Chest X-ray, AP view. Patient: 64 years old, sex F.
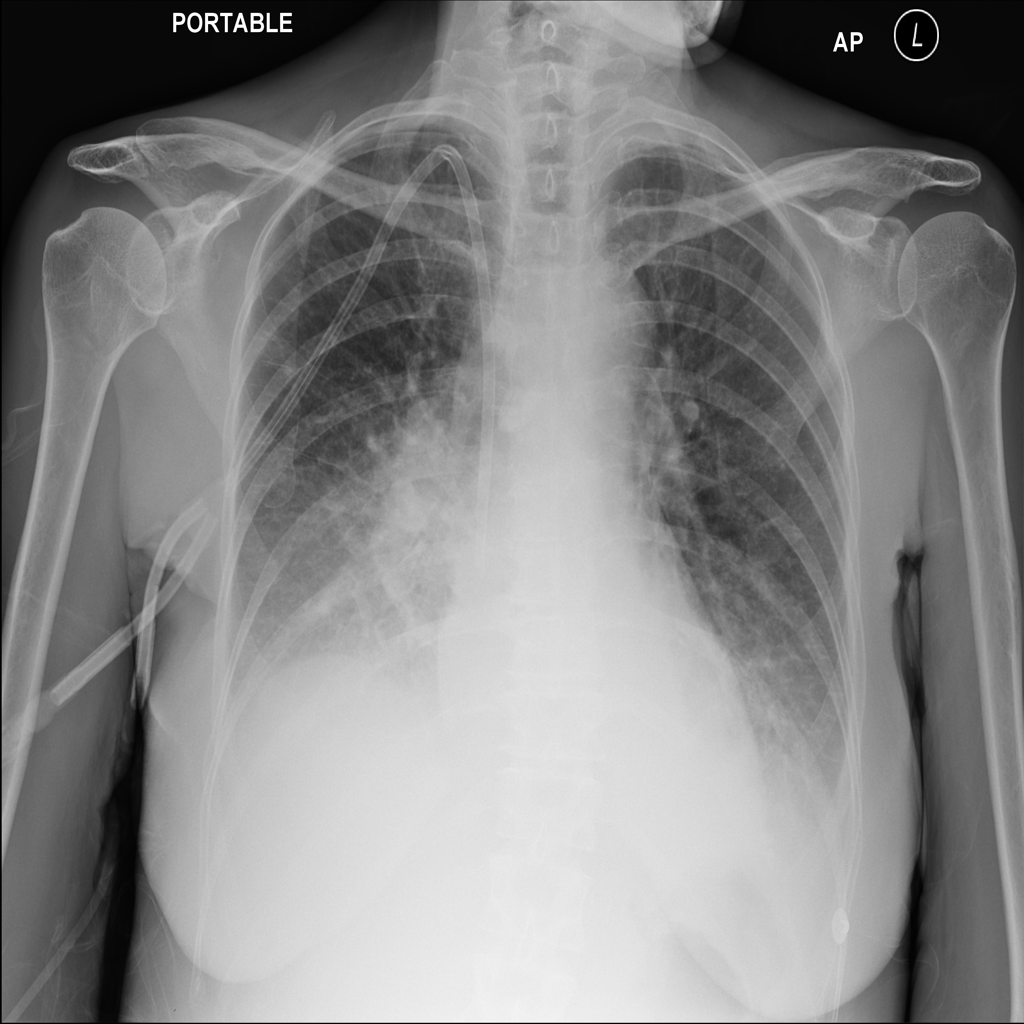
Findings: Edema, Effusion